Interaction volume radius: 10 \u00c5
Interaction volume height: 20 \u00c5
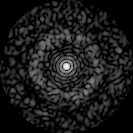
Disorder parameter: 0.8538